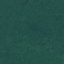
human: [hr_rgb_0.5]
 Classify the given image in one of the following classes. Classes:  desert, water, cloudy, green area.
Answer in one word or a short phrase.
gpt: green area